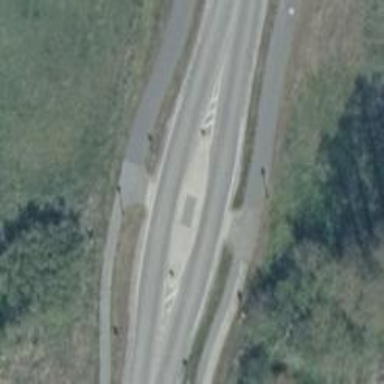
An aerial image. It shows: Paved primary highway with separate sidewalk.